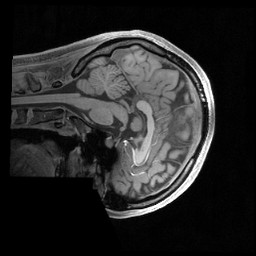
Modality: T1w
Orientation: sagittal
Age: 22
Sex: female
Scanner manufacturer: siemens
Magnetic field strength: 3 T
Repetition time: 2.4 s
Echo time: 0.00224 s